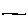
Label: line